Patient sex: F
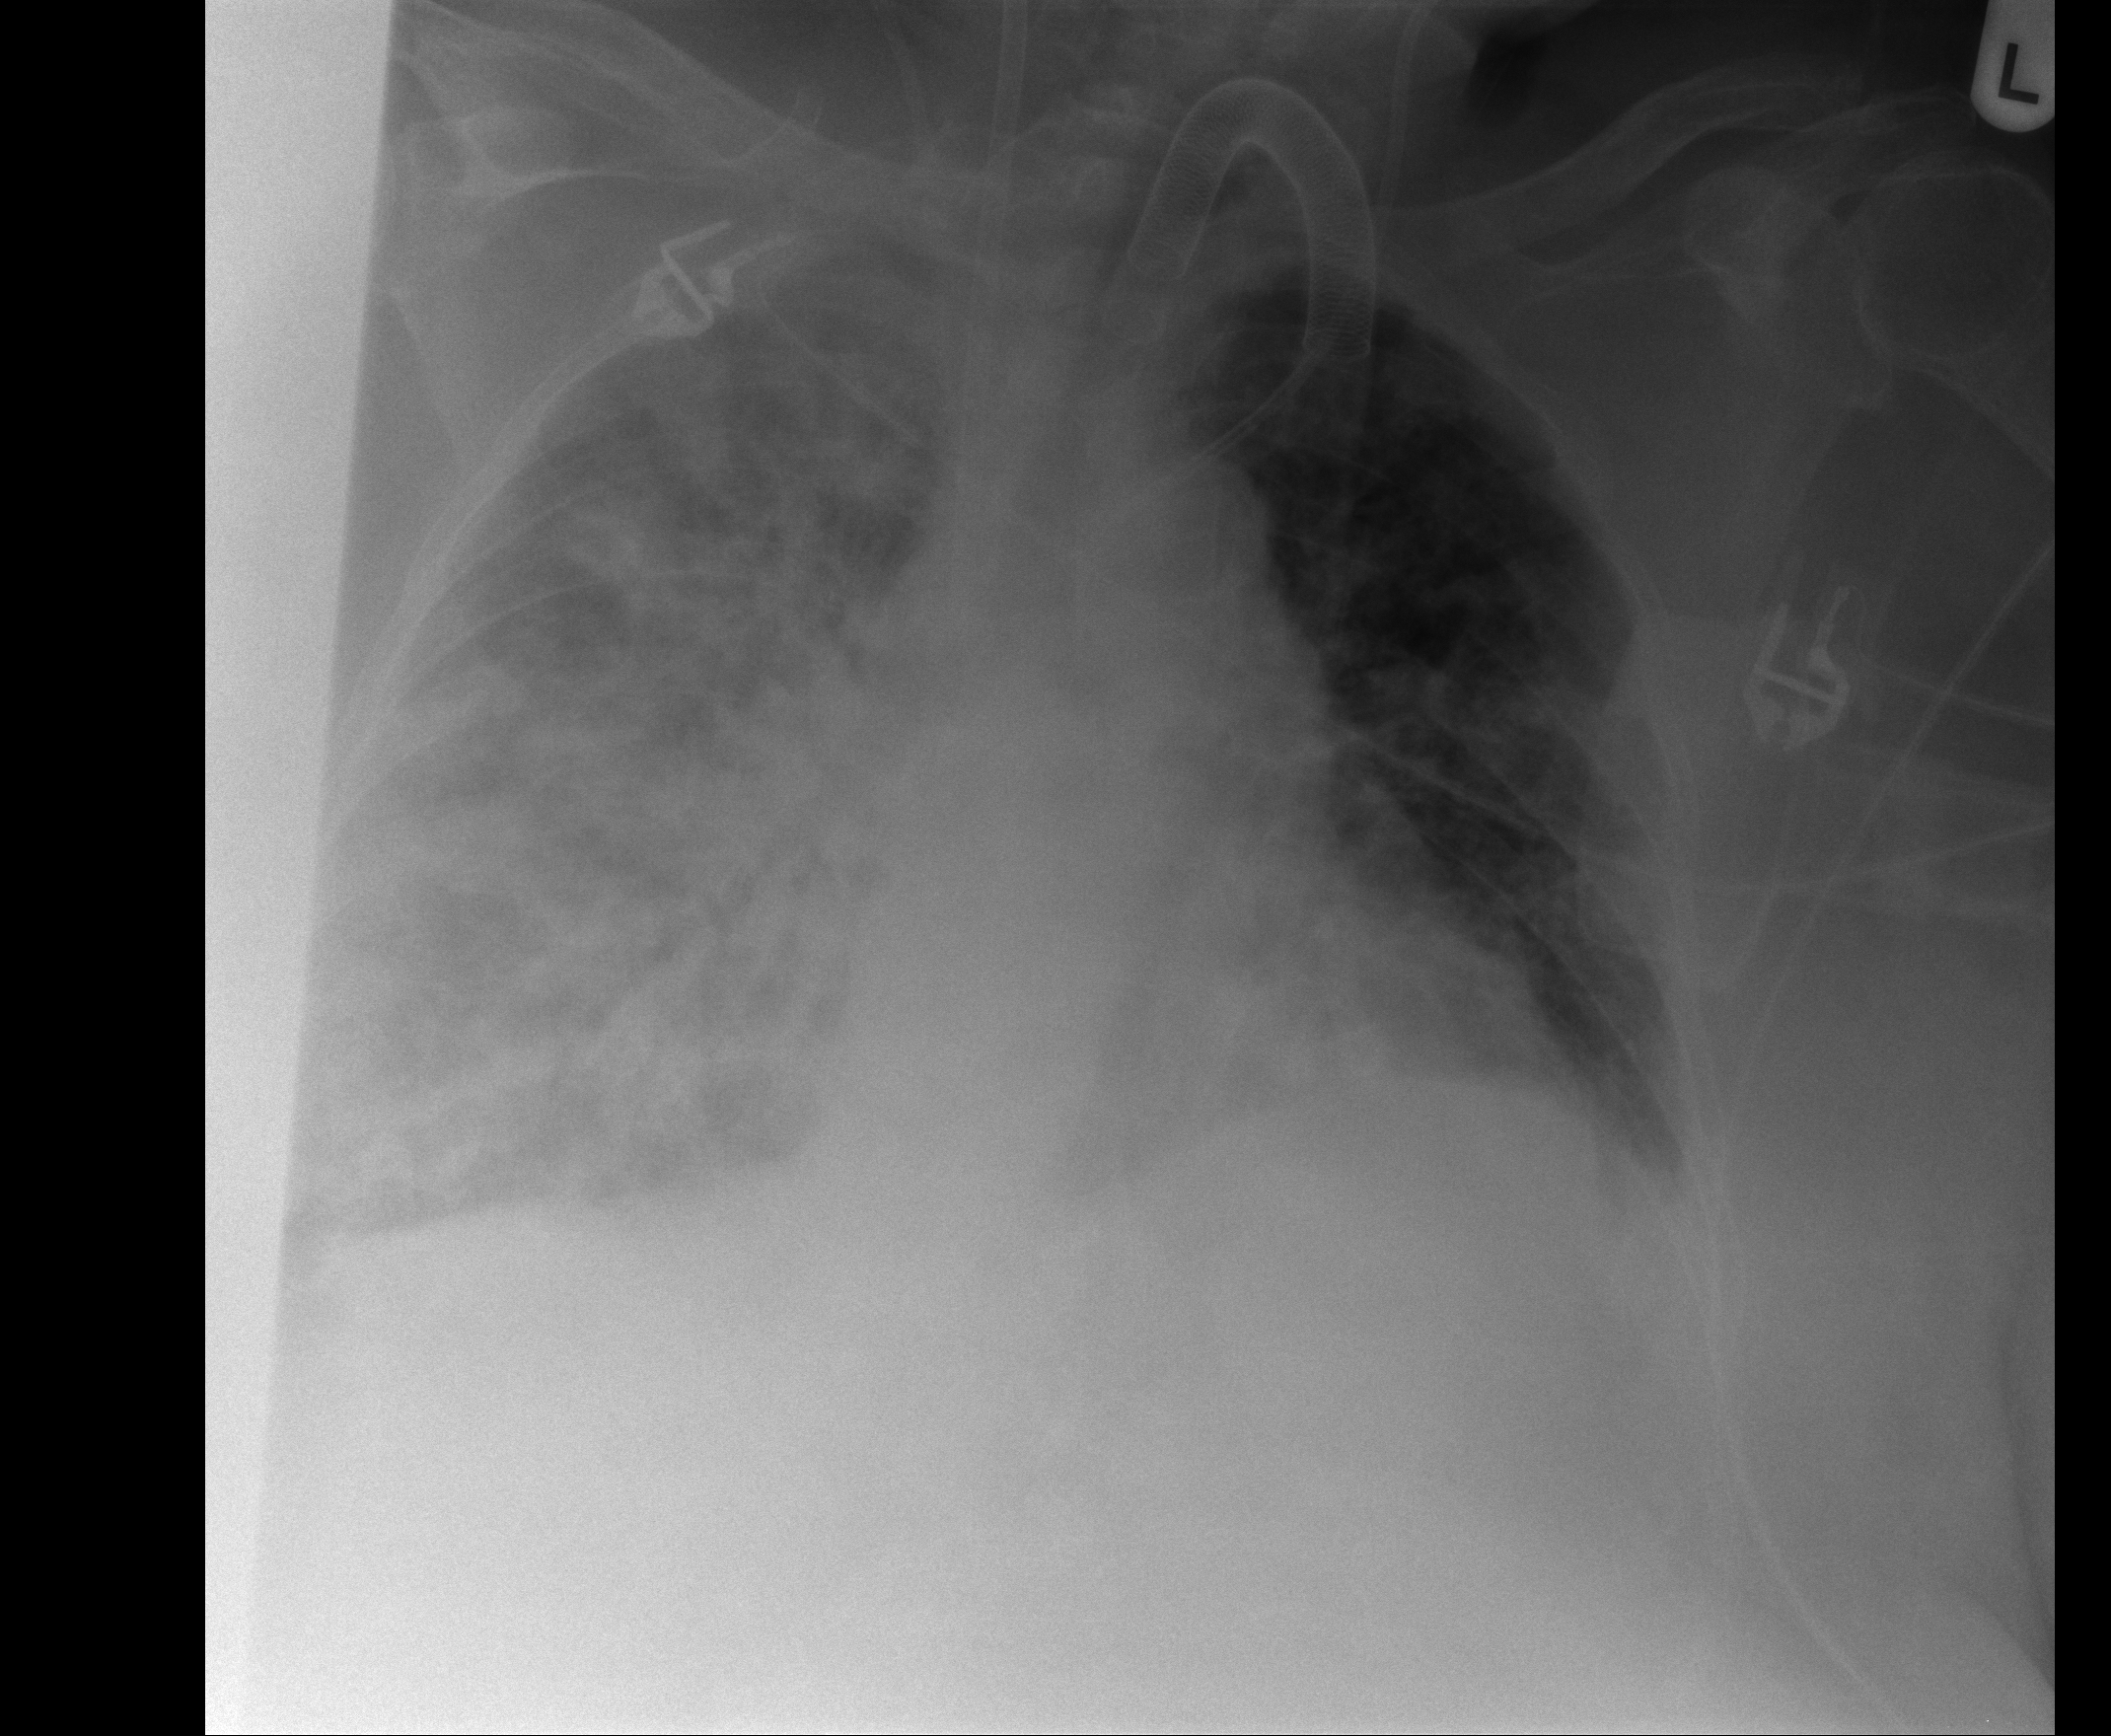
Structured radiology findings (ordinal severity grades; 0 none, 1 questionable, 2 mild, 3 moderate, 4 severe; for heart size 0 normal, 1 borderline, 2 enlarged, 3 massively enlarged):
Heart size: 1
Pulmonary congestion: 3
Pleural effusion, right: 2
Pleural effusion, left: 0
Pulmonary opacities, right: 4
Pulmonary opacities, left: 2
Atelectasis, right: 3
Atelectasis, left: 3